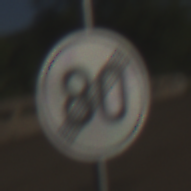
Verkehrszeichen: EndeGeschwindigkeit80
Umgebung: Outdoor, RoadRail
Tageszeit: MorningAfternoon
Wetter: PartlyCloudy
Licht: Natural
Jahreszeit: NotSpecified
Kontrast: HighContrast